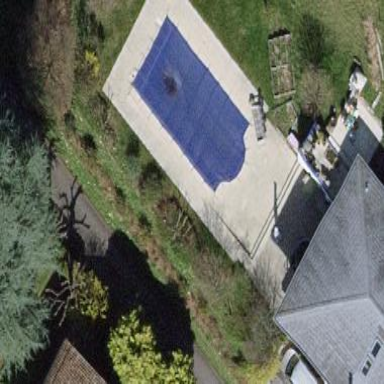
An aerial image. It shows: Swimming pool located in leisure land.